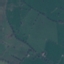
Land use / land cover: Pasture